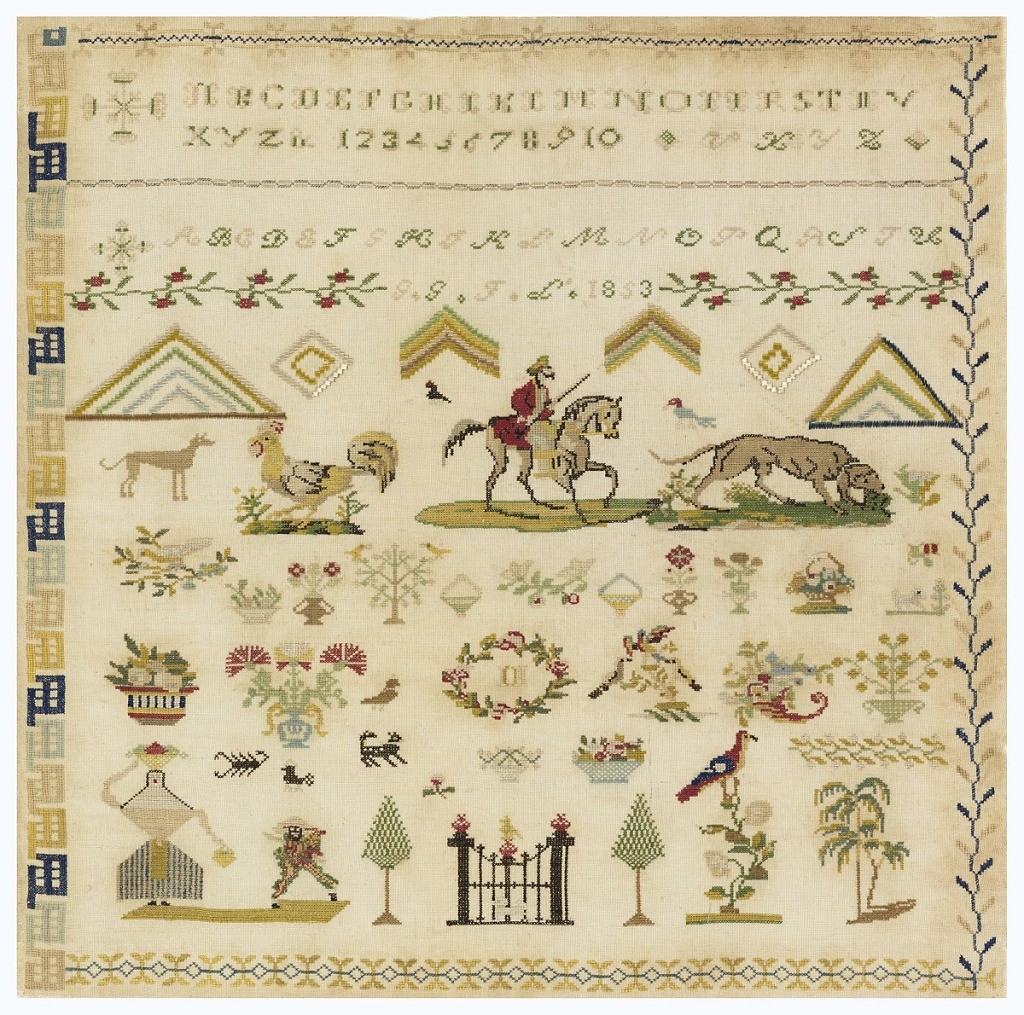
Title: Sampler
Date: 1853
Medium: silk embroidery on linen foundation Technique: cross and satin stitches on plain weave
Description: Border (different on each of four sides) enclosing alphabets, initials, date and detached motifs.